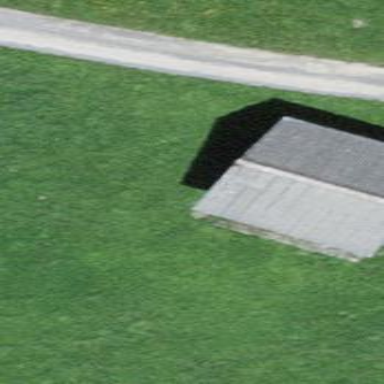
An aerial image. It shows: Rural barn.